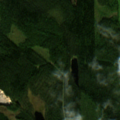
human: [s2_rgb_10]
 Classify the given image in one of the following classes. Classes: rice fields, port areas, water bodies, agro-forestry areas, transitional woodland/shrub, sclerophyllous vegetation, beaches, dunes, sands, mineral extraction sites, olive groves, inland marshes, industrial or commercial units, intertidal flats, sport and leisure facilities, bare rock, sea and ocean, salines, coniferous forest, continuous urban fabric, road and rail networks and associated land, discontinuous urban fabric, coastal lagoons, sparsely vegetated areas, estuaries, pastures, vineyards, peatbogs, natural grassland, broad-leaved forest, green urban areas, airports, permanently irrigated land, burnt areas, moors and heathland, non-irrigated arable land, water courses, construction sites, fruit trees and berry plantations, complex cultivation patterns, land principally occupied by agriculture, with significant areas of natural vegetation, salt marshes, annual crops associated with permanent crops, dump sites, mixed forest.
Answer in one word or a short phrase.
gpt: land principally occupied by agriculture, with significant areas of natural vegetation, coniferous forest, mixed forest